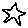
Label: star